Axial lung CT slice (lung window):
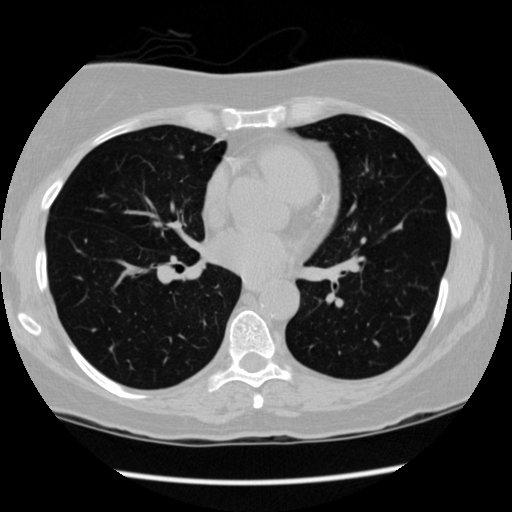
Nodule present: no